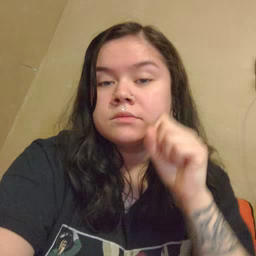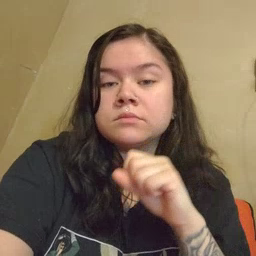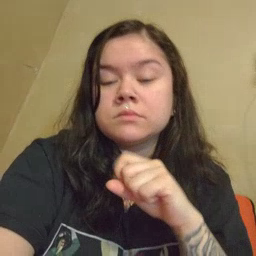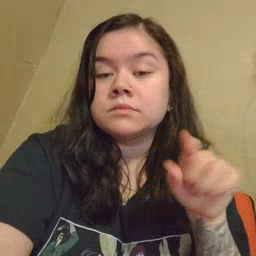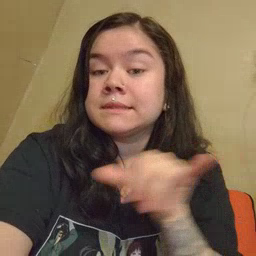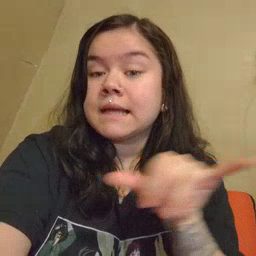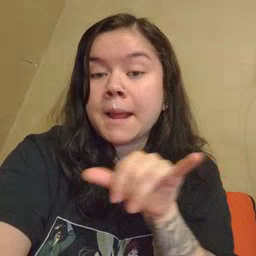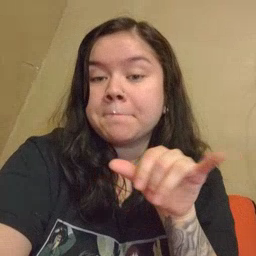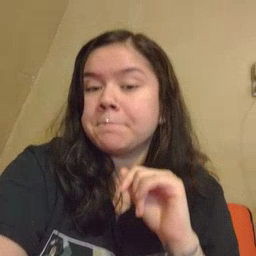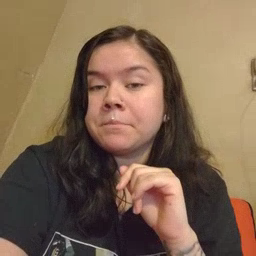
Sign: same